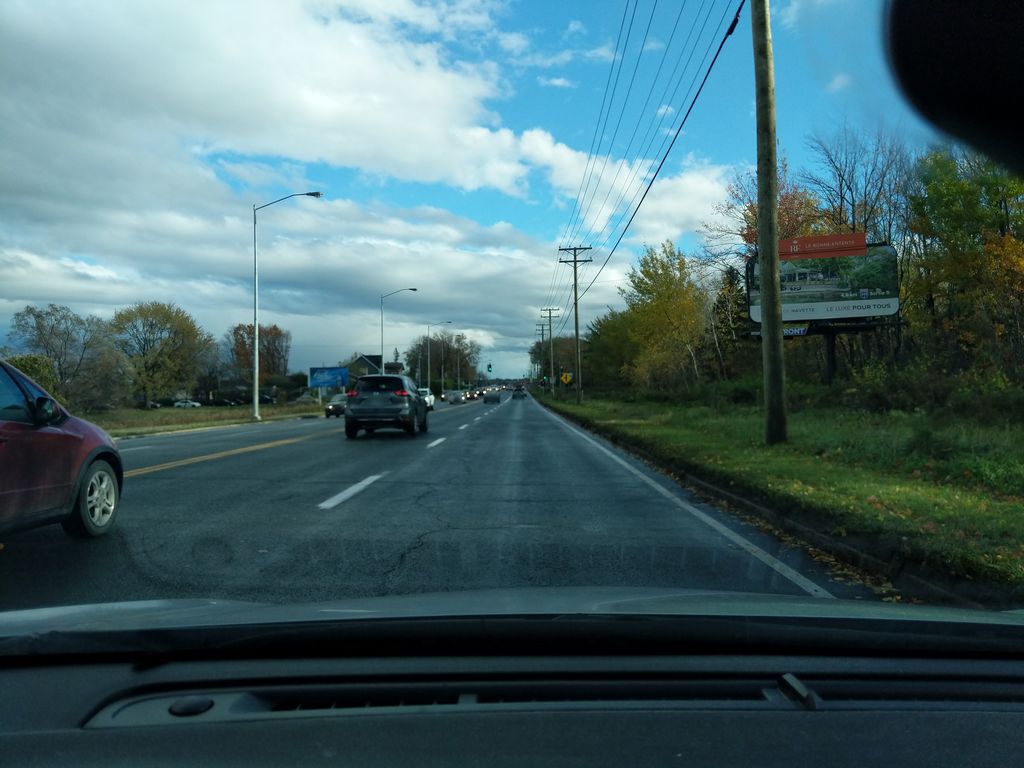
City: quebec_city